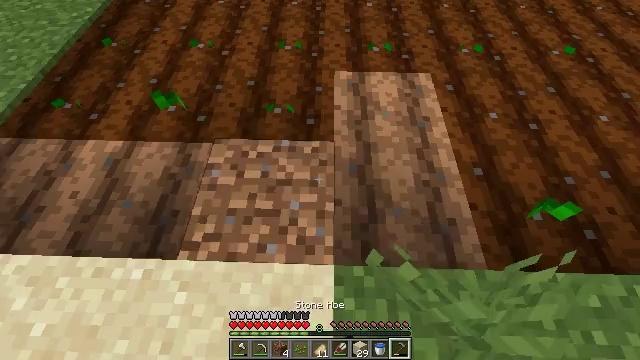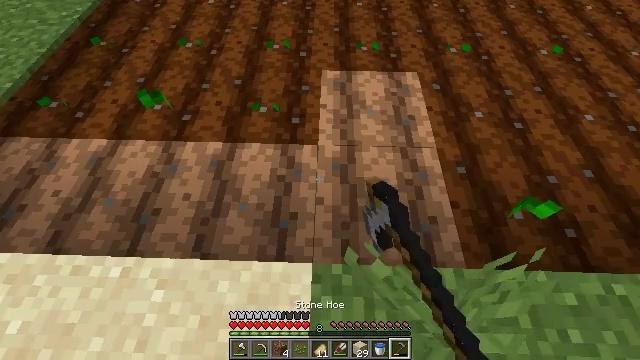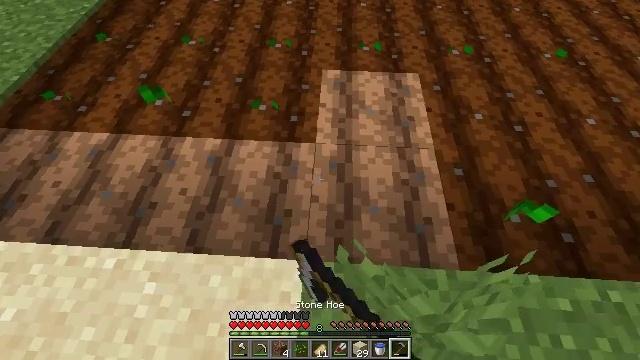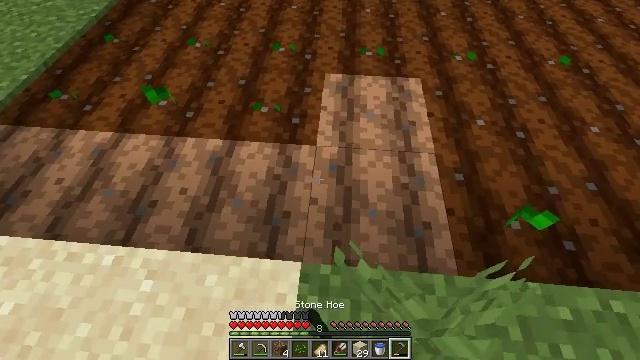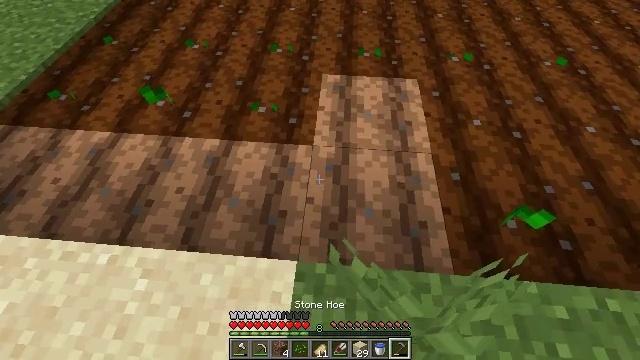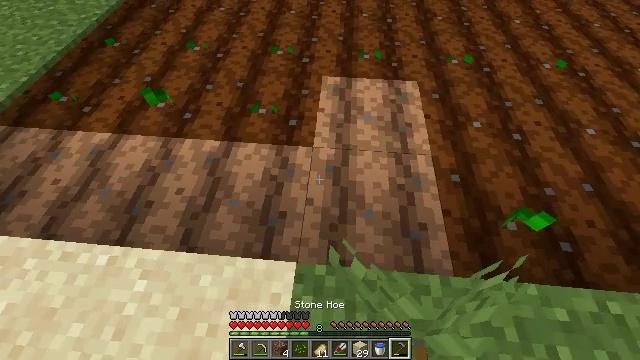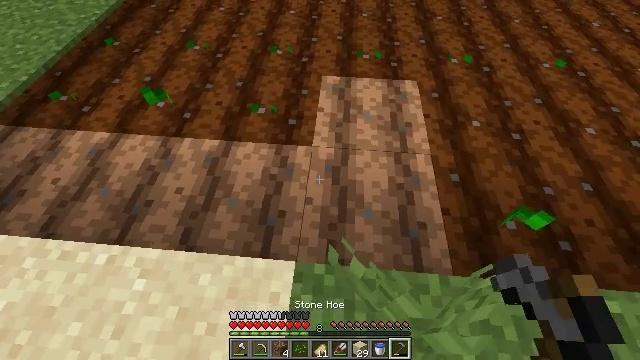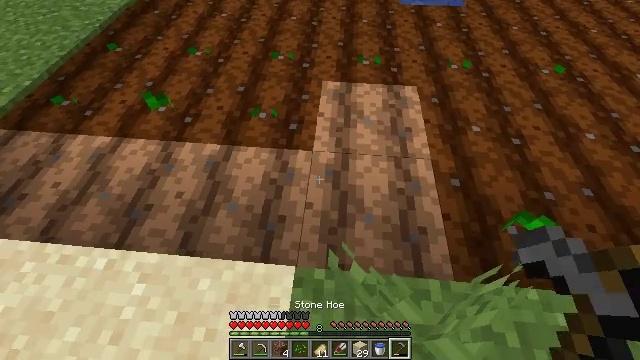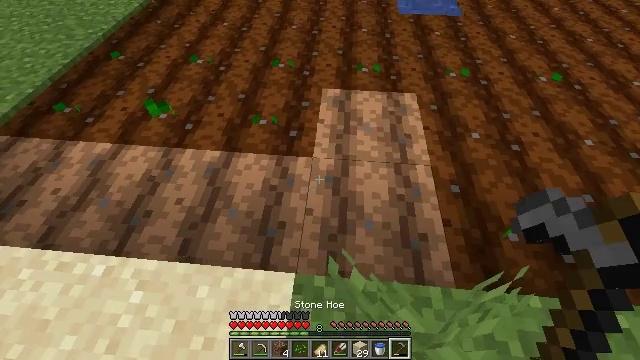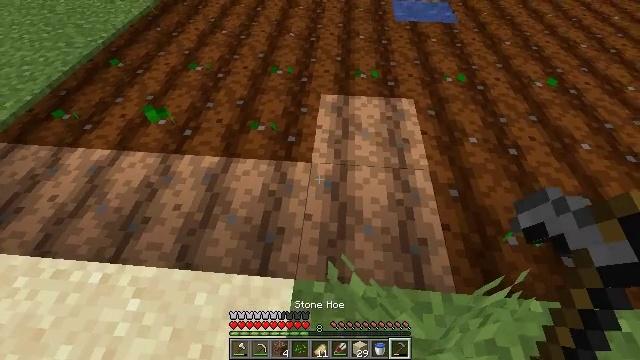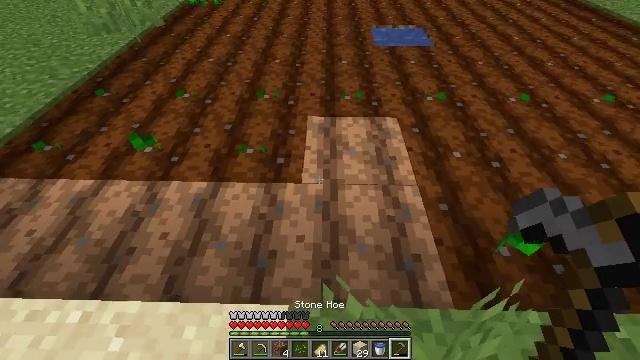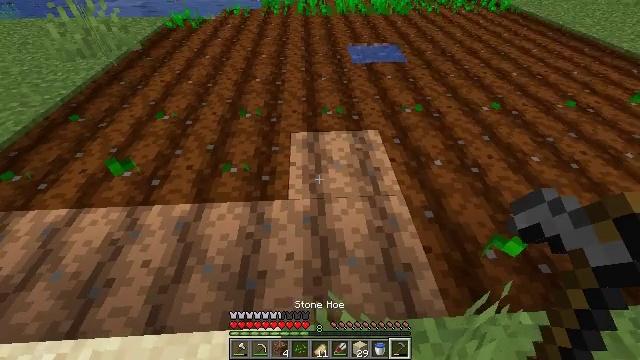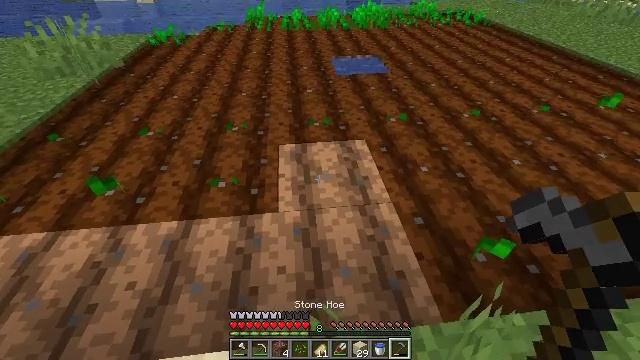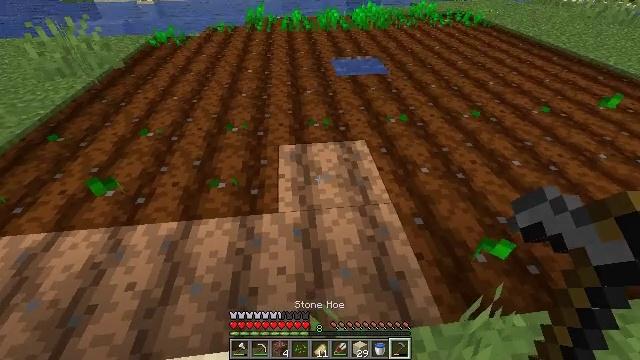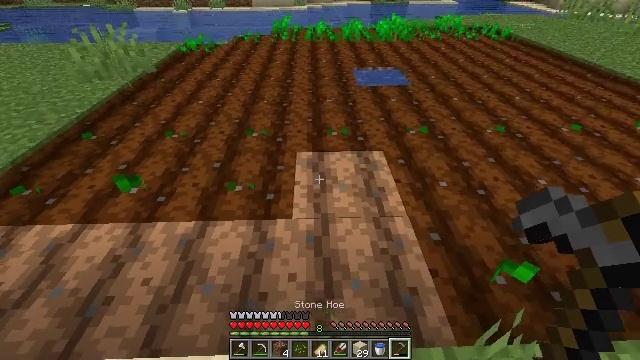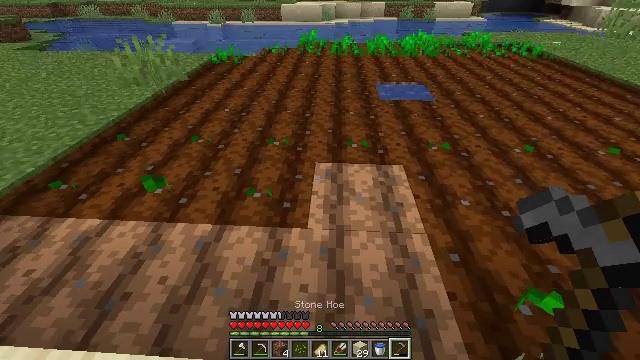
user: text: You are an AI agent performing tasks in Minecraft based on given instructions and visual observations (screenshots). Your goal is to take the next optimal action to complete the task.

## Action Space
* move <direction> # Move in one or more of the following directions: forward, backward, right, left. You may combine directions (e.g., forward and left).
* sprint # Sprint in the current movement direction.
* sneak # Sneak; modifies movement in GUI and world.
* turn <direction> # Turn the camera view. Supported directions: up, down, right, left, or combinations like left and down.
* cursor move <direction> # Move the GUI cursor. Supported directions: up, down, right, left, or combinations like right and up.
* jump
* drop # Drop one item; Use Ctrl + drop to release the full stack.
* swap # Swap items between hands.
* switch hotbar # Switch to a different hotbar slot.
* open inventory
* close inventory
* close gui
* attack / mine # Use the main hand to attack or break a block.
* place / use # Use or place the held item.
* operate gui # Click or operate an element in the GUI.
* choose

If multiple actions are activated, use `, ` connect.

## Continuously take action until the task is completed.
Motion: motion action
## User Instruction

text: Attack the pumpkin stem to gather it.
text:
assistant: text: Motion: use / place
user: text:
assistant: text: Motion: turn left
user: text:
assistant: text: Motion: turn left
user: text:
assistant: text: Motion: no_op
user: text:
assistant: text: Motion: no_op
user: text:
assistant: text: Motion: no_op
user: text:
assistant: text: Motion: turn up
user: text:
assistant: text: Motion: turn up
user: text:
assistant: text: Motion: turn up
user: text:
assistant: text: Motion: turn right and up
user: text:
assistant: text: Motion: turn right and up
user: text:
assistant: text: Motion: turn right and up
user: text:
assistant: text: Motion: no_op
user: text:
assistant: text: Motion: turn left and up
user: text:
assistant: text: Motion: turn left and up
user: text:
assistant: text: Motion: turn left
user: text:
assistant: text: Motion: turn left
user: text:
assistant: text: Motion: turn left
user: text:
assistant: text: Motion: turn left
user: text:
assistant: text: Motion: turn left
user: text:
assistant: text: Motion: no_op
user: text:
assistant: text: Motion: no_op
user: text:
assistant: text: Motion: no_op
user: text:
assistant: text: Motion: no_op
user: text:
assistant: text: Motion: no_op
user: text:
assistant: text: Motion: no_op
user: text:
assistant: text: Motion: no_op
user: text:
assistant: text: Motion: no_op
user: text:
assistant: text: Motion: no_op
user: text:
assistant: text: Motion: turn left